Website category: jobs
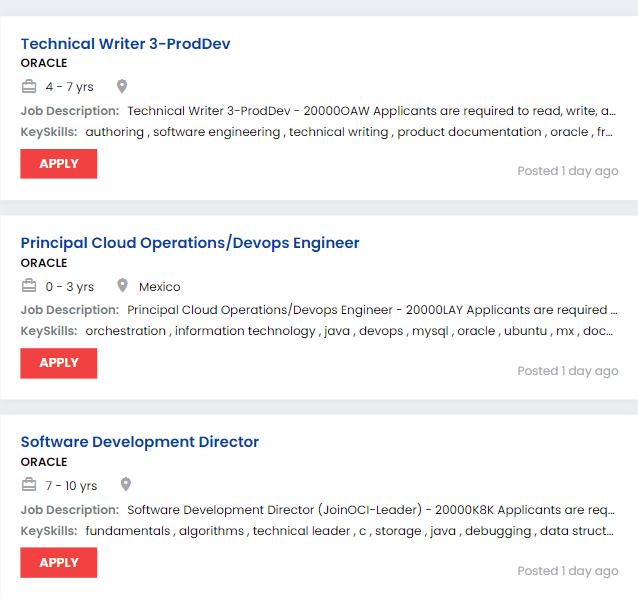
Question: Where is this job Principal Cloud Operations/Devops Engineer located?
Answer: Mexico

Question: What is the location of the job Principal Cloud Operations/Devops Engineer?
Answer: Mexico

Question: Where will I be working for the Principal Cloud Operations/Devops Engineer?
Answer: Mexico

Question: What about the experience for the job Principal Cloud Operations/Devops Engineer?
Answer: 0 - 3 yrs

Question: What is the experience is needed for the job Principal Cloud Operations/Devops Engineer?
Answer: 0 - 3 yrs

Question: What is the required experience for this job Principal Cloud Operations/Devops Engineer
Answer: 0 - 3 yrs

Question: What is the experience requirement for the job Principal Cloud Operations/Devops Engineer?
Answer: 0 - 3 yrs

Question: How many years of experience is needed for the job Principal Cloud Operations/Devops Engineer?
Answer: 0 - 3 yrs

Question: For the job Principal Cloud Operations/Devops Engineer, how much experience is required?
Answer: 0 - 3 yrs

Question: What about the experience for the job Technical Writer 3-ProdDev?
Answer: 4 - 7 yrs

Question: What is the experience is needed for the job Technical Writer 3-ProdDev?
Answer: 4 - 7 yrs

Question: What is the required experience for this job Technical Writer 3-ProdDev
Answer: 4 - 7 yrs

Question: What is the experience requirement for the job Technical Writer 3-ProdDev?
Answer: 4 - 7 yrs

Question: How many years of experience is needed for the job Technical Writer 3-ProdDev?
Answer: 4 - 7 yrs

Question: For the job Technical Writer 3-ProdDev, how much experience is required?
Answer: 4 - 7 yrs

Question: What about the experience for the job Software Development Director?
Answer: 7 - 10 yrs

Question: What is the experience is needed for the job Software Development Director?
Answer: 7 - 10 yrs

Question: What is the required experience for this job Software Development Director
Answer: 7 - 10 yrs

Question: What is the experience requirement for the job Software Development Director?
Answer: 7 - 10 yrs

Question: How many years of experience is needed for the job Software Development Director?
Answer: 7 - 10 yrs

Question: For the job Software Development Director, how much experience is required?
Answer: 7 - 10 yrs

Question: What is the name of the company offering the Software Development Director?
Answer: ORACLE

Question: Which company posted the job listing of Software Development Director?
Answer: ORACLE

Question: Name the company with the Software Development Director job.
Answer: ORACLE

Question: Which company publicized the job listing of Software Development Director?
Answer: ORACLE

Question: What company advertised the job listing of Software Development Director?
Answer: ORACLE

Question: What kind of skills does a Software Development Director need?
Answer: fundamentals , algorithms , technical leader , c , storage , java , debugging , data structures , software engineering , perl , big data , cloud services , python , oracle , c , director , infrastructure

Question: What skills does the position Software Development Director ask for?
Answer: fundamentals , algorithms , technical leader , c , storage , java , debugging , data structures , software engineering , perl , big data , cloud services , python , oracle , c , director , infrastructure

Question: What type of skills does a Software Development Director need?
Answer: fundamentals , algorithms , technical leader , c , storage , java , debugging , data structures , software engineering , perl , big data , cloud services , python , oracle , c , director , infrastructure

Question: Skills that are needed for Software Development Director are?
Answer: fundamentals , algorithms , technical leader , c , storage , java , debugging , data structures , software engineering , perl , big data , cloud services , python , oracle , c , director , infrastructure

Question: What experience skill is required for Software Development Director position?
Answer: fundamentals , algorithms , technical leader , c , storage , java , debugging , data structures , software engineering , perl , big data , cloud services , python , oracle , c , director , infrastructure

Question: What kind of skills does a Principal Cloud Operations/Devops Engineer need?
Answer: orchestration , information technology , java , devops , mysql , oracle , ubuntu , mx , docker , security , database , git , linux , teamcity , technical skills , rdbms , problem solving , ruby , written communication , infrastructure , data communication

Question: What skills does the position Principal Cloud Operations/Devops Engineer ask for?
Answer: orchestration , information technology , java , devops , mysql , oracle , ubuntu , mx , docker , security , database , git , linux , teamcity , technical skills , rdbms , problem solving , ruby , written communication , infrastructure , data communication

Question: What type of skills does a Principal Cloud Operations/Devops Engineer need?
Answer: orchestration , information technology , java , devops , mysql , oracle , ubuntu , mx , docker , security , database , git , linux , teamcity , technical skills , rdbms , problem solving , ruby , written communication , infrastructure , data communication

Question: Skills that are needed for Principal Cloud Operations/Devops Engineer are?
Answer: orchestration , information technology , java , devops , mysql , oracle , ubuntu , mx , docker , security , database , git , linux , teamcity , technical skills , rdbms , problem solving , ruby , written communication , infrastructure , data communication

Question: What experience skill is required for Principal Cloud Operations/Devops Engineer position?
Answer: orchestration , information technology , java , devops , mysql , oracle , ubuntu , mx , docker , security , database , git , linux , teamcity , technical skills , rdbms , problem solving , ruby , written communication , infrastructure , data communication

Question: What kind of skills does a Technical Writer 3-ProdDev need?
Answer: authoring , software engineering , technical writing , product documentation , oracle , framemaker , multimedia , technical writer

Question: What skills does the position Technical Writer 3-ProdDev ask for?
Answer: authoring , software engineering , technical writing , product documentation , oracle , framemaker , multimedia , technical writer

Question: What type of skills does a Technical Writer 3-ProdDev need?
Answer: authoring , software engineering , technical writing , product documentation , oracle , framemaker , multimedia , technical writer

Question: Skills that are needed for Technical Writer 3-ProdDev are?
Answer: authoring , software engineering , technical writing , product documentation , oracle , framemaker , multimedia , technical writer

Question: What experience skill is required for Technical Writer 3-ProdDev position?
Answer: authoring , software engineering , technical writing , product documentation , oracle , framemaker , multimedia , technical writer